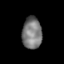
Tissue: skin
Cell type: Others
Senescence score: 0.7292
Nuclear area (px): 606
Mean DAPI intensity: 123.223